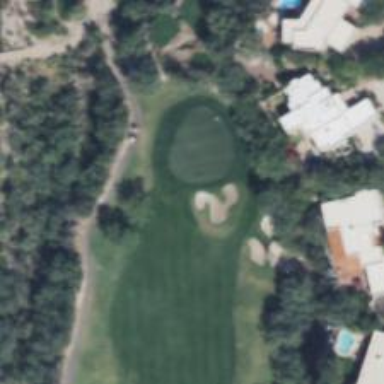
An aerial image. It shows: View of golf hole.